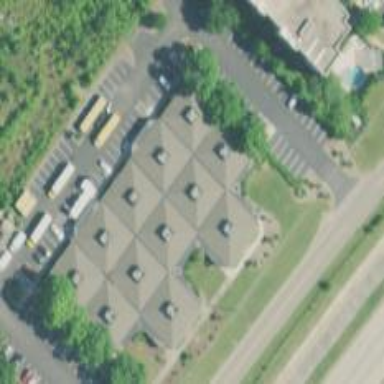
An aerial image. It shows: School.